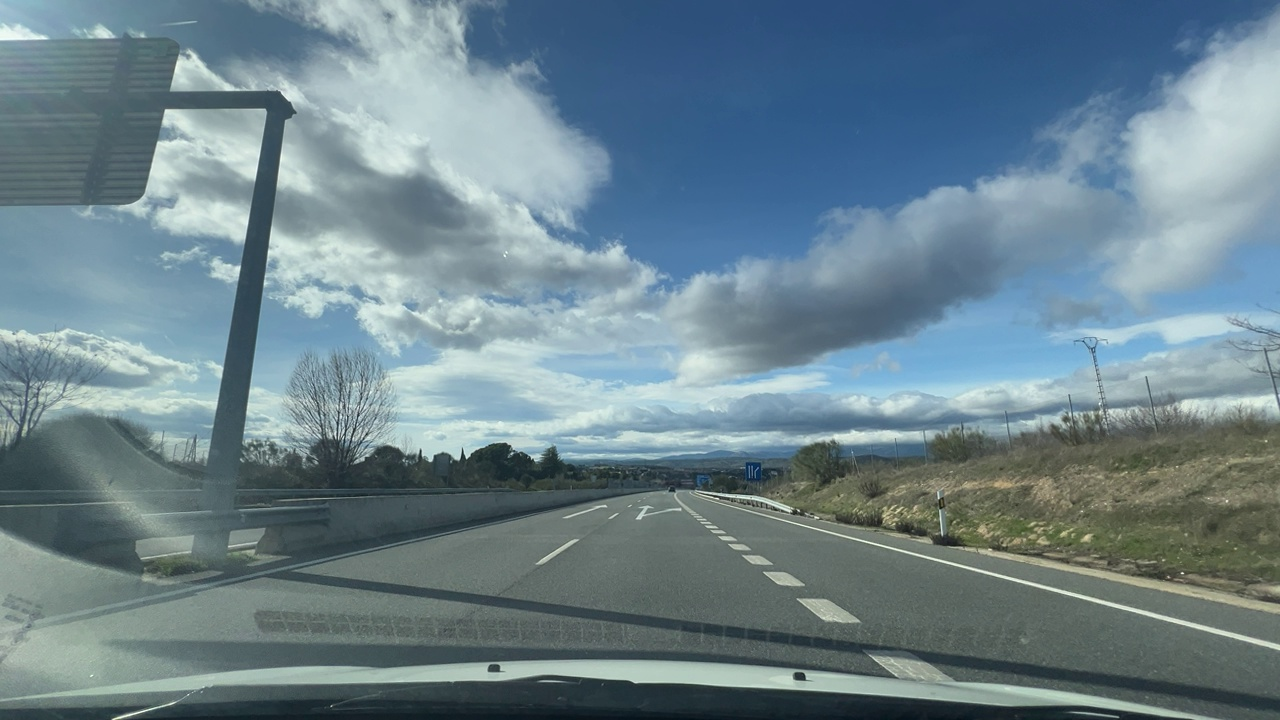
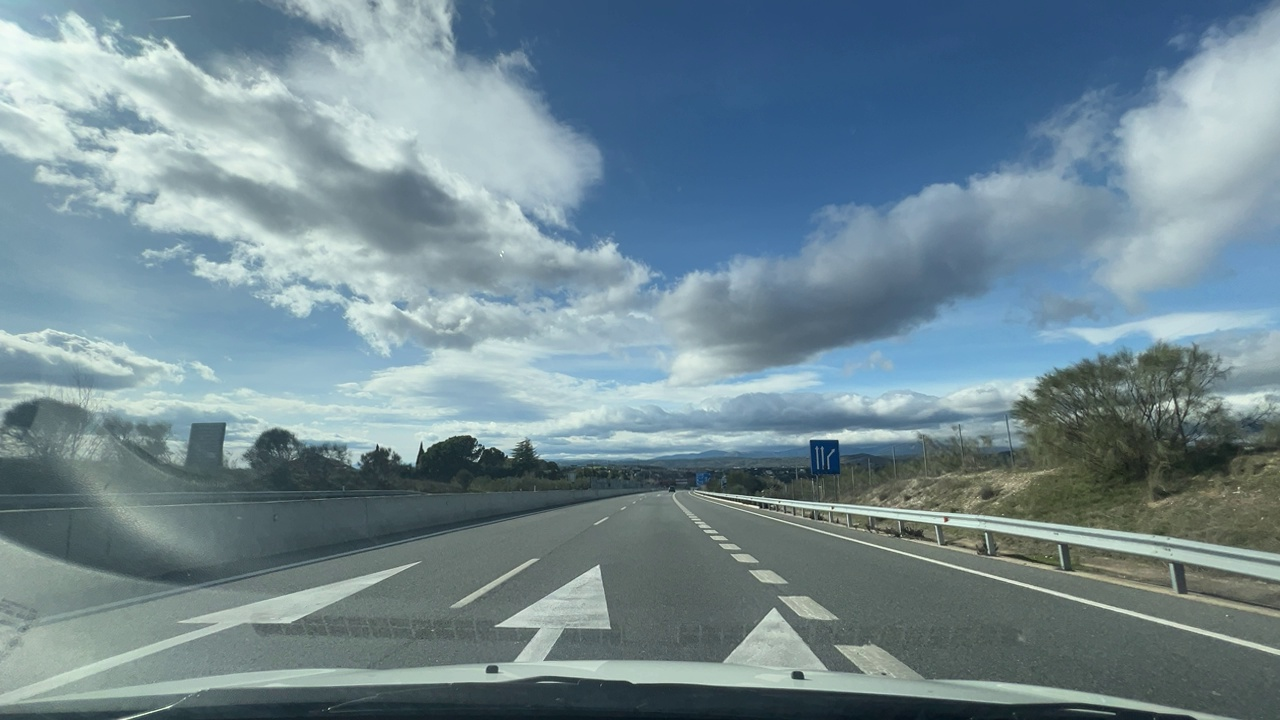
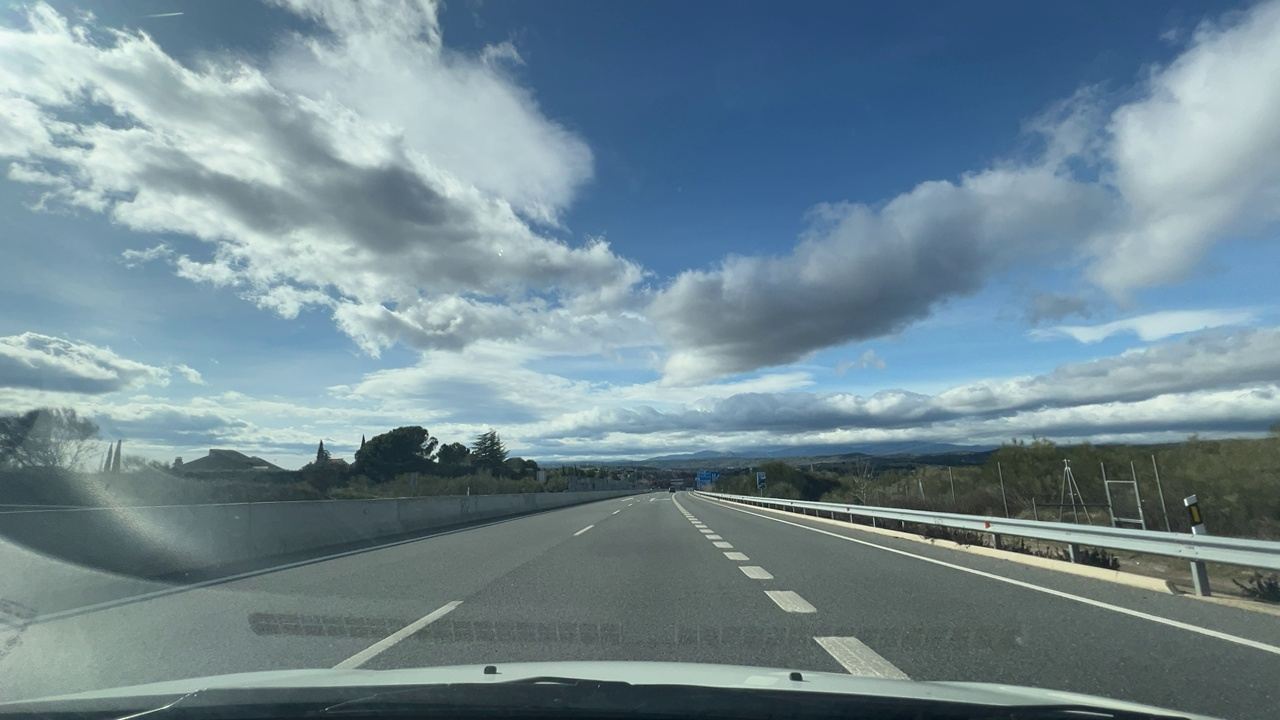
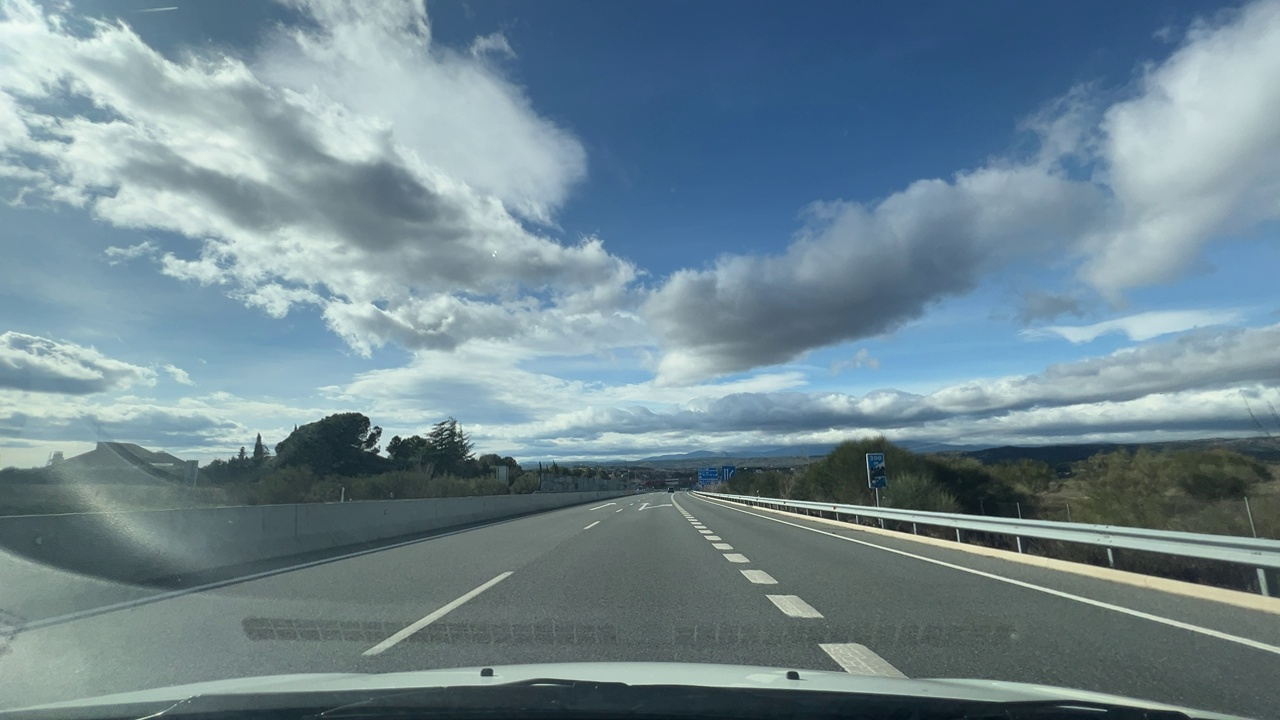
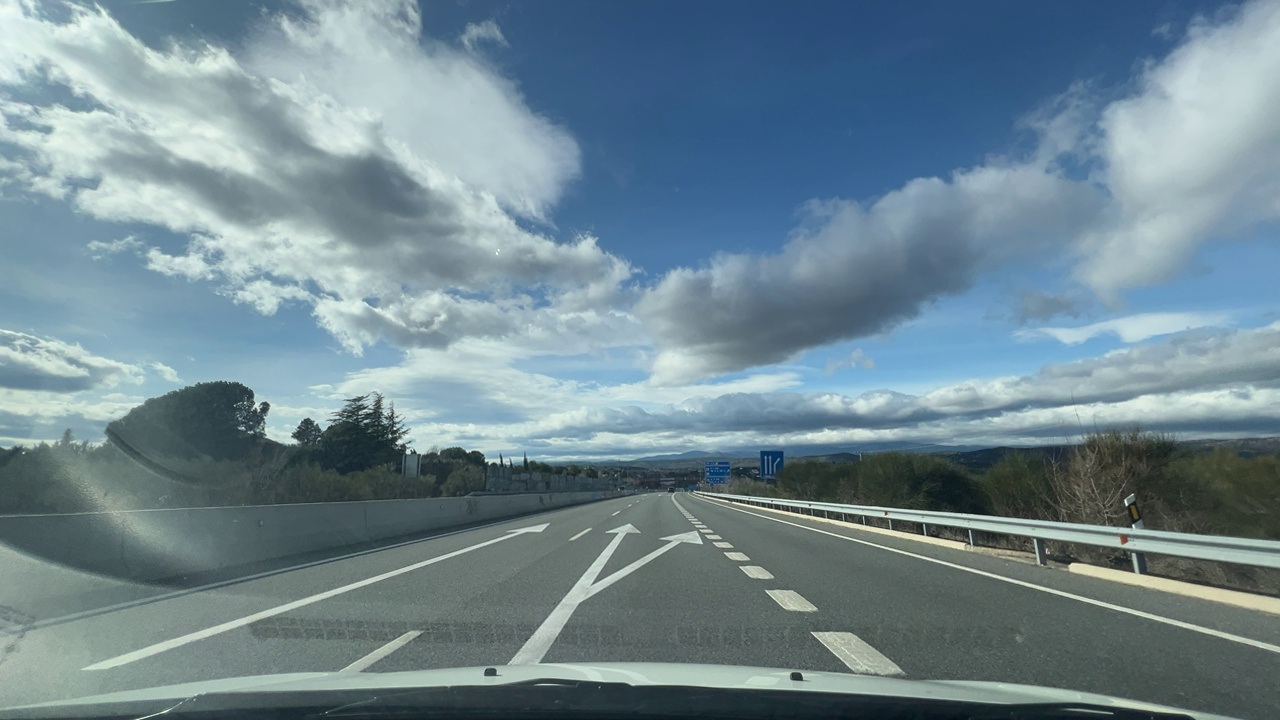
Situation: empty
Question: Is the ego vehicle decelerating due to dense traffic or congestion ahead?
Answer: No
Reasoning: There are no vehicles in front of the ego vehicle

Situation: empty
Question: Is a vehicle from an adjacent lane moving into the ego lane?
Answer: No
Reasoning: There are no vehicles moving into the ego lane

Situation: empty
Question: Has a vehicle merged into the ego lane directly ahead of the ego vehicle without any intermediate vehicle?
Answer: No
Reasoning: There are no vehicles moving into the ego lane

Situation: empty
Question: Is the ego vehicle currently inside a roundabout?
Answer: No
Reasoning: The ego ehicle is currently in a multiple lane highway